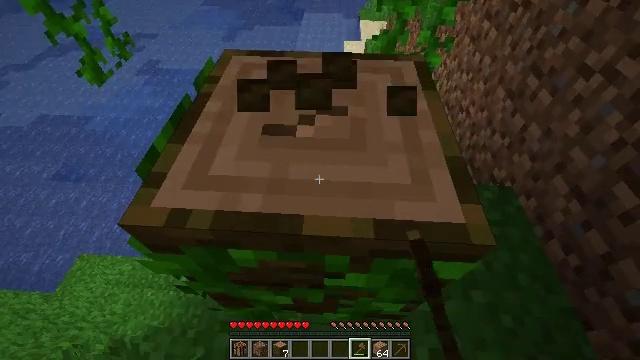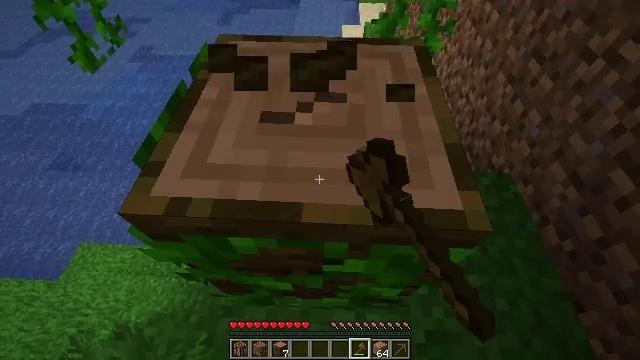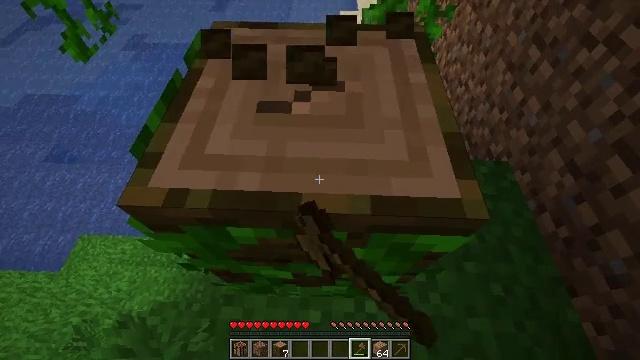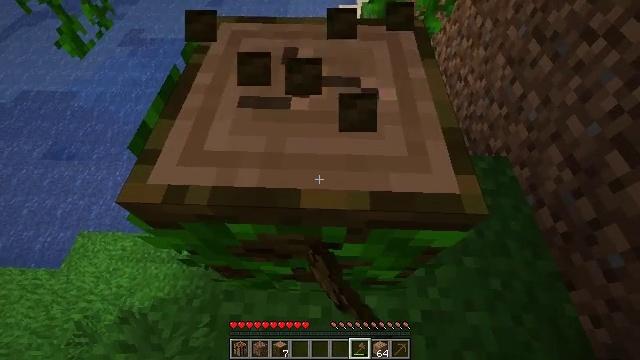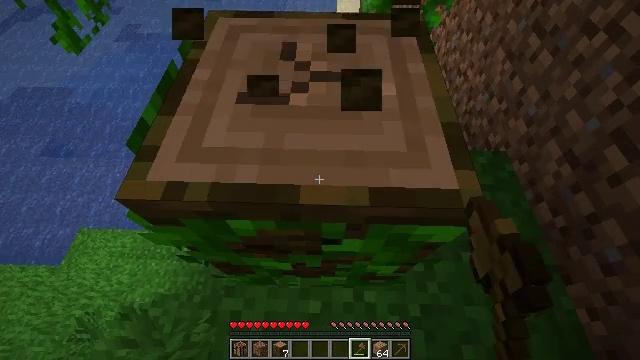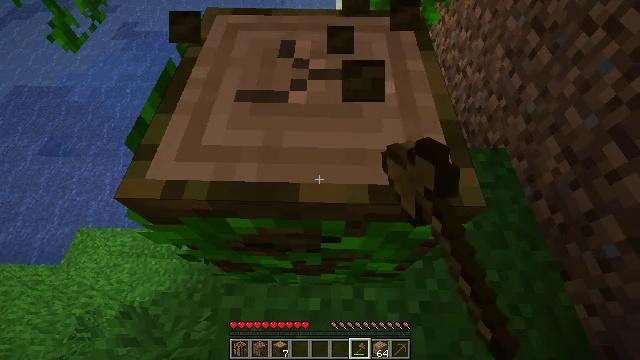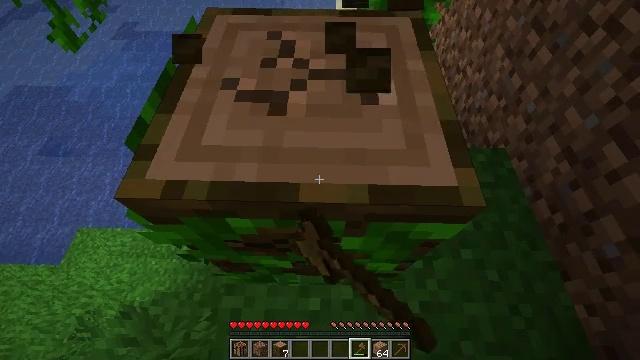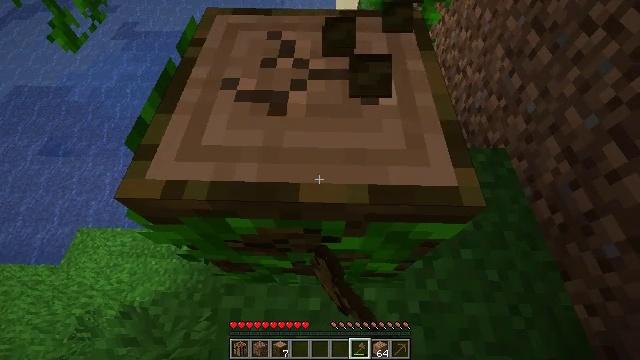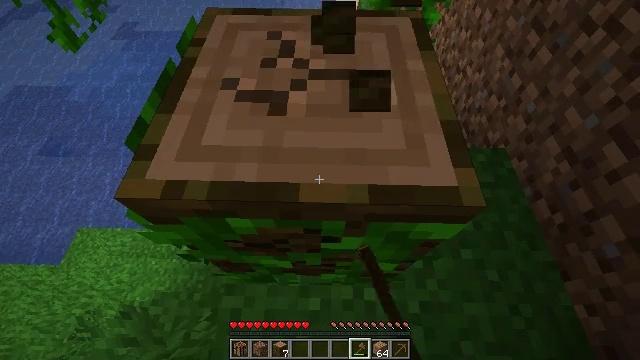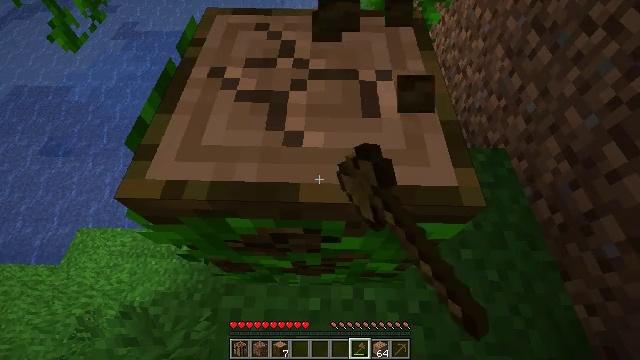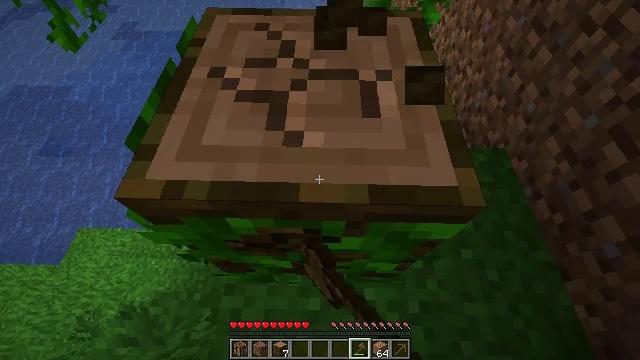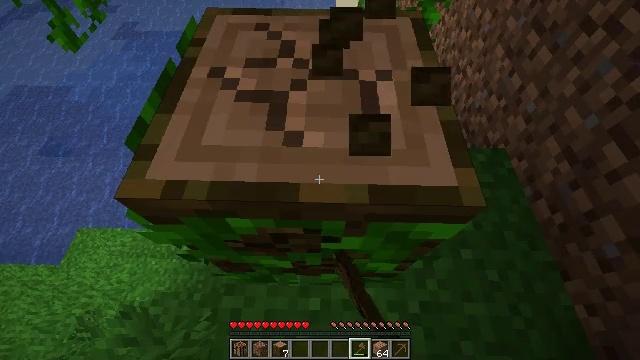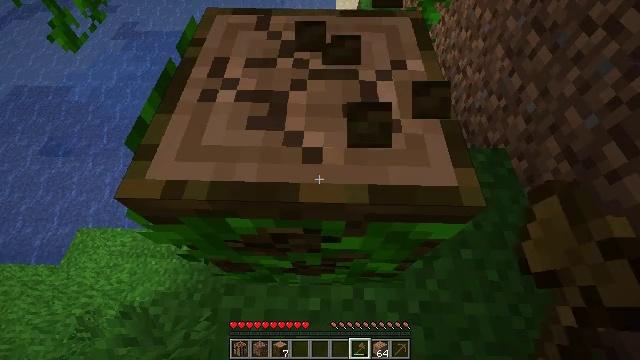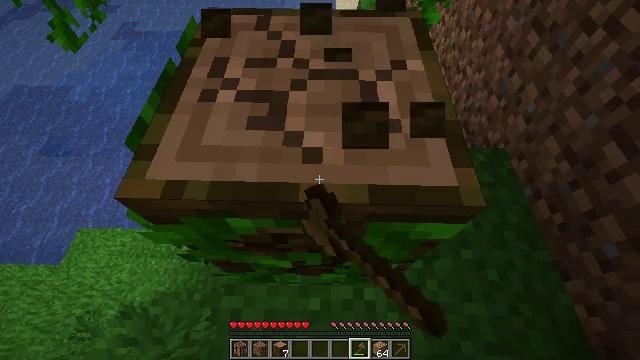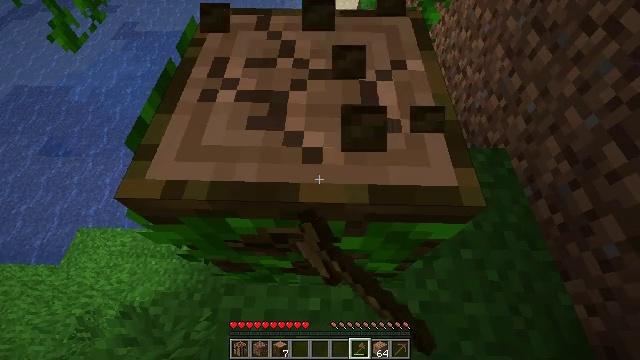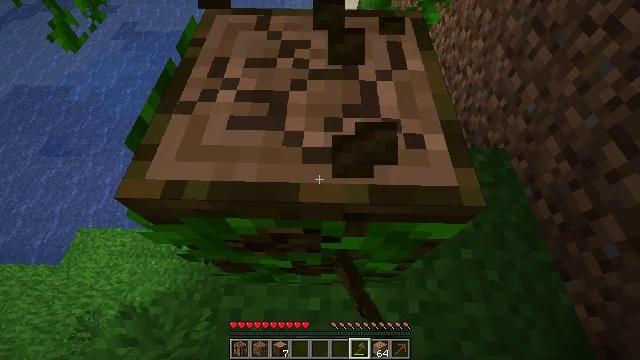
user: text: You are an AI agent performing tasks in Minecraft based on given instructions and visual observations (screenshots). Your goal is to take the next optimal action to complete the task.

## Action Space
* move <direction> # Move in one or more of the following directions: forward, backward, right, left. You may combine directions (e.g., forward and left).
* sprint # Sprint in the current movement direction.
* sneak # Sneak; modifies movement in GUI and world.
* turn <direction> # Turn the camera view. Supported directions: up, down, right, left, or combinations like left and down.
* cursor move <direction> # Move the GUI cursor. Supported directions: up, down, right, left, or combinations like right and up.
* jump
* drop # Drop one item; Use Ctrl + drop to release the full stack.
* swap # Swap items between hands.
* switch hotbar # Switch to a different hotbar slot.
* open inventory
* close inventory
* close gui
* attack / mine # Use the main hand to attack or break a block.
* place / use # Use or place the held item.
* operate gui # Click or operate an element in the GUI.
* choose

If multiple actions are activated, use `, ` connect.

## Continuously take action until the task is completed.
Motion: motion action
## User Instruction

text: Collect the jungle log for building.
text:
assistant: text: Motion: turn down, attack / mine
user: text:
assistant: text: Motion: turn down, attack / mine
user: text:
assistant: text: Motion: attack / mine
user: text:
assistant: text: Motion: attack / mine
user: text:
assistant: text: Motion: attack / mine
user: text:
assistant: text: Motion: attack / mine
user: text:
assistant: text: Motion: attack / mine
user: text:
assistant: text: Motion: attack / mine
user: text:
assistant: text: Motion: attack / mine
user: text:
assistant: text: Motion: attack / mine
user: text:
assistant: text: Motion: attack / mine
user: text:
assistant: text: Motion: attack / mine
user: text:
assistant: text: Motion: attack / mine
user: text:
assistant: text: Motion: attack / mine
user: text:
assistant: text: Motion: attack / mine
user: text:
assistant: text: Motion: attack / mine
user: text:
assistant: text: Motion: attack / mine
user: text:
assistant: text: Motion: attack / mine
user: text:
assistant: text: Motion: attack / mine
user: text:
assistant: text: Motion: attack / mine
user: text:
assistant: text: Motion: attack / mine
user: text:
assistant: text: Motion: attack / mine
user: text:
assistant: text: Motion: attack / mine
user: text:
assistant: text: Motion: attack / mine
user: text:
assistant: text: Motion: attack / mine
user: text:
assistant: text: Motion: attack / mine
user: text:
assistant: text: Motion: attack / mine
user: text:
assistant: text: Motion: attack / mine
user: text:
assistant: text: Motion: attack / mine
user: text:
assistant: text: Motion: attack / mine